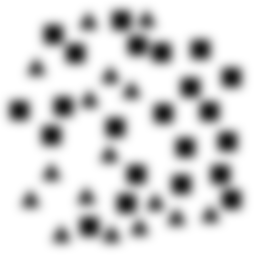
Squares: 22
Triangles: 16
Stars: 0
Total shapes: 38